Question: Thanks to the generous help of someone at stackoverflow, I was able to put different colored CSS boxes over different images and remove the css boxes (revealing the images) whenever there was a mouseover. this is the code i used fiddle <URL>
However, I also wanted the boxes to align horizontally in a float, so (being a beginner) I put another class (called float) around the images (in class rollover) but it deactivated the rollover.
Is there a better way to implement the float than I have done below?
Thanks for your help in advance
'''
<div class="float">
<div class="rollover a">
<img src="http://blahblah.com/wp-content/uploads/2011/01/1.jpg" />
</div>
</div>
<div class="float">
<div class="rollover b">
<img src="http://blahblah.com/wp-content/uploads/2011/01/2.jpg" />
</div>
</div>
<div class="float">
<div class="rollover c">
<img src="http://blahblah.com/wp-content/uploads/2011/01/3.jpg" />
</div>
</div>
.float
{
float: left;
width: 200px;
border: 1px solid #fff;
margin: 0 15px 15px 0;
padding: 5px 10px 10px 10px;
}
'''

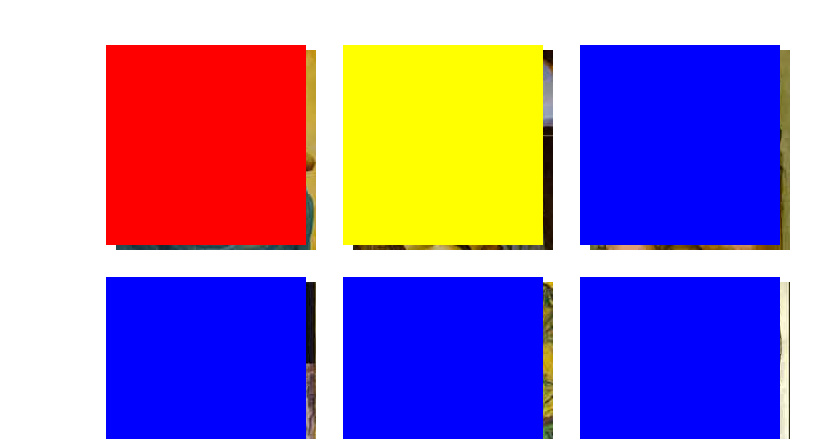
Answer: You can add the 'float' class directly to the class of the inner 'div'.
Also, 'float' generally isn't a very good class name. You should give it a semantically meaning name, and attach its presentation via the CSS. You are leaking CSS implementation details into the HTML.
<URL>.